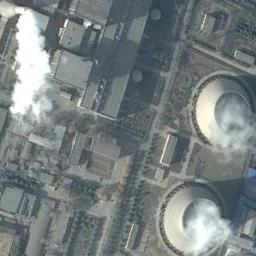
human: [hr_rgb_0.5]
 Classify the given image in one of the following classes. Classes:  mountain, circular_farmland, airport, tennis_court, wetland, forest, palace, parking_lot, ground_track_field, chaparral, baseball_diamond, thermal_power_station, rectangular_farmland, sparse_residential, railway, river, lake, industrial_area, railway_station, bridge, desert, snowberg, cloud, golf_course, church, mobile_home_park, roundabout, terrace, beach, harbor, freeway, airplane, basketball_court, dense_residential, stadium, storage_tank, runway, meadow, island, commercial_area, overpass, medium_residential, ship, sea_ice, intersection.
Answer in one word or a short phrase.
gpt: thermal_power_station